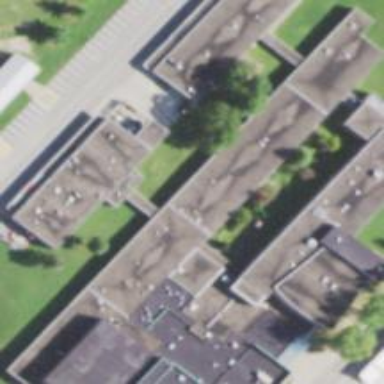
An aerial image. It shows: School building.